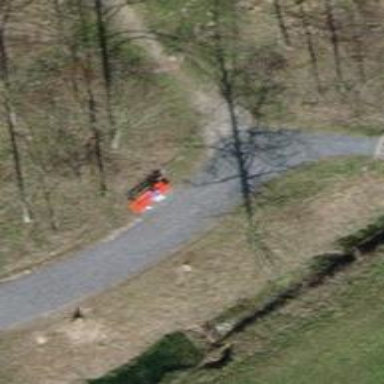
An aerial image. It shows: Bench for seating.